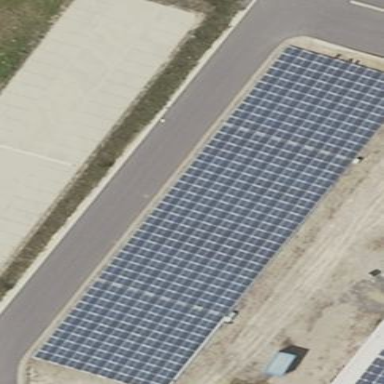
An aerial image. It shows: Solar photovoltaic panel generator.